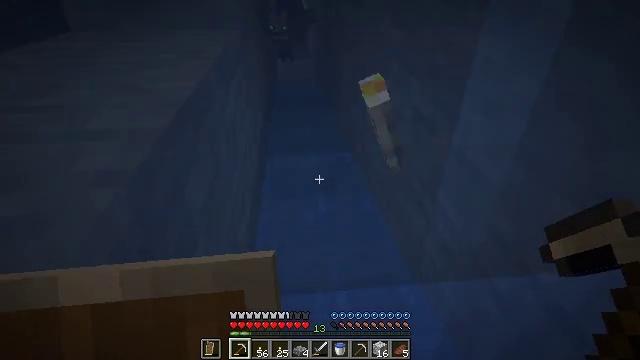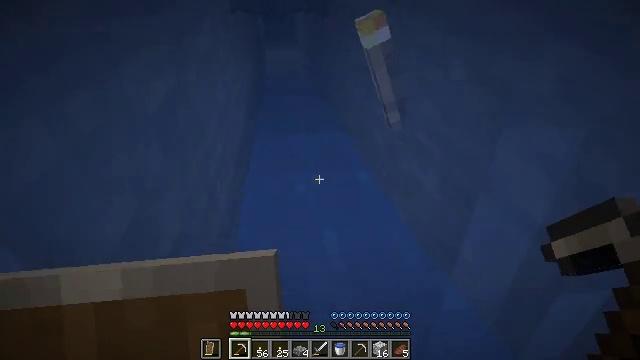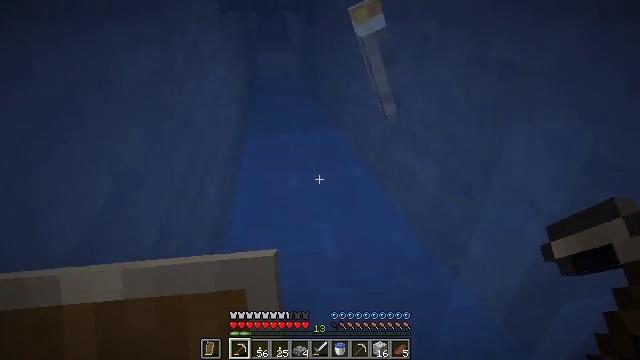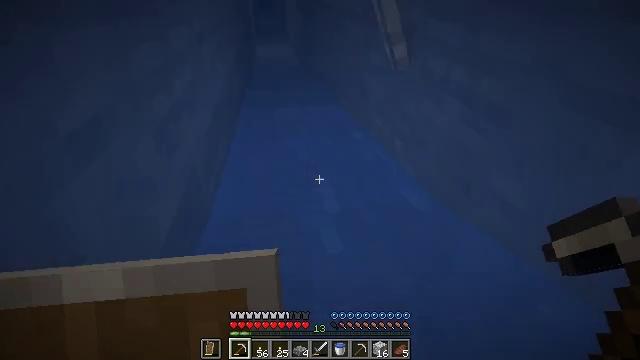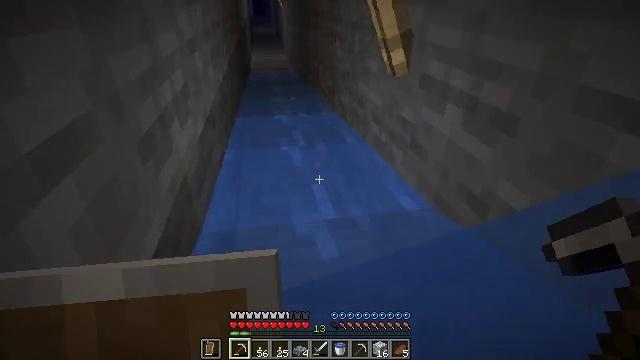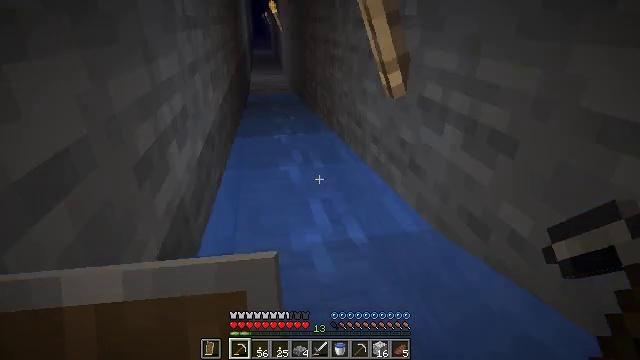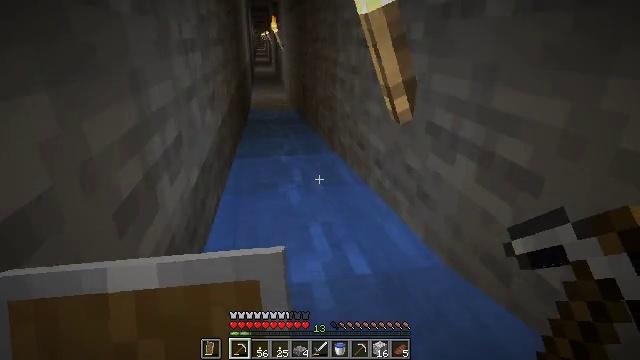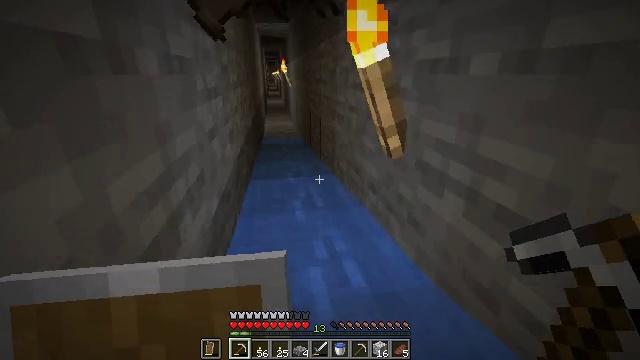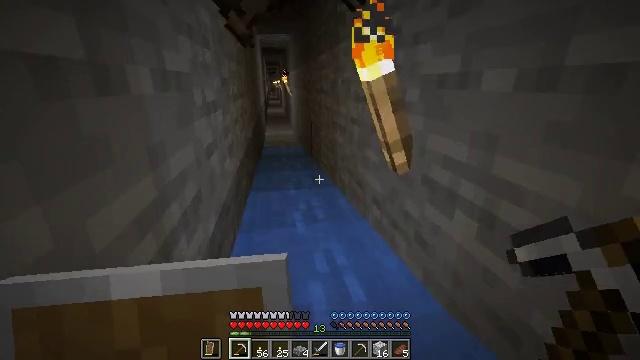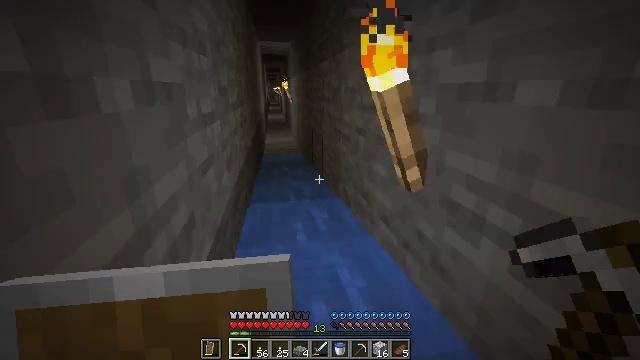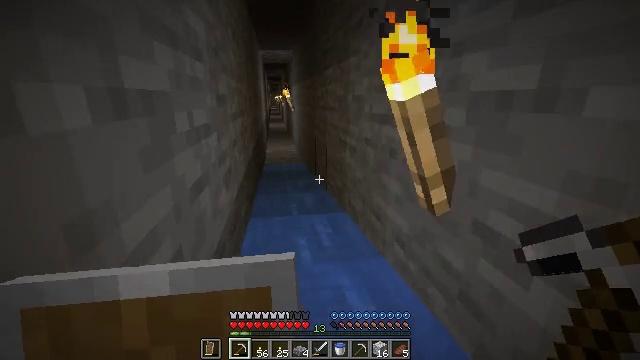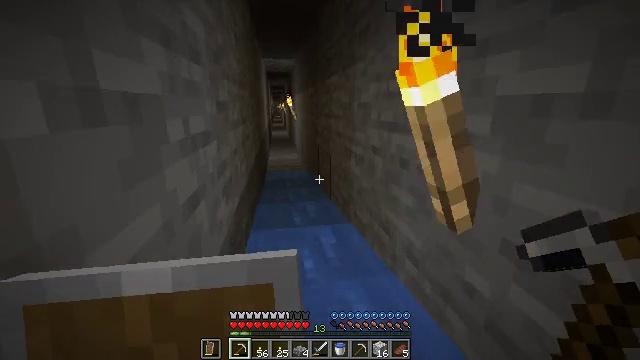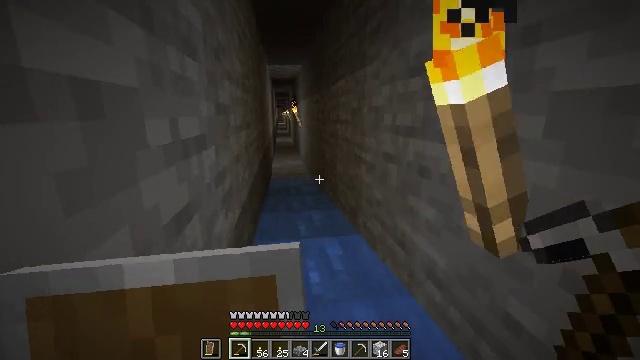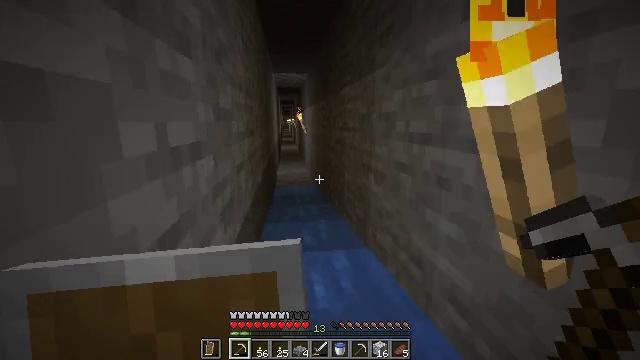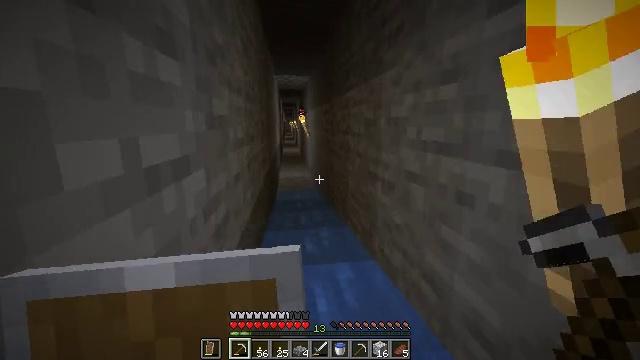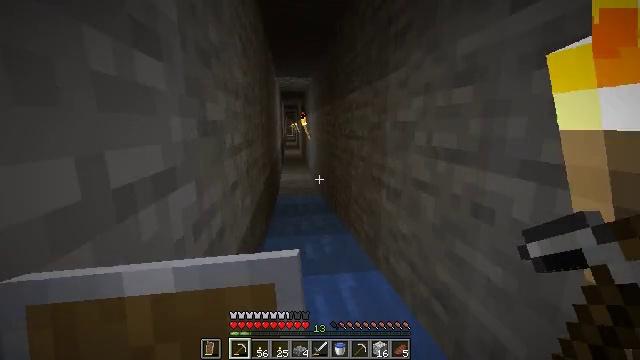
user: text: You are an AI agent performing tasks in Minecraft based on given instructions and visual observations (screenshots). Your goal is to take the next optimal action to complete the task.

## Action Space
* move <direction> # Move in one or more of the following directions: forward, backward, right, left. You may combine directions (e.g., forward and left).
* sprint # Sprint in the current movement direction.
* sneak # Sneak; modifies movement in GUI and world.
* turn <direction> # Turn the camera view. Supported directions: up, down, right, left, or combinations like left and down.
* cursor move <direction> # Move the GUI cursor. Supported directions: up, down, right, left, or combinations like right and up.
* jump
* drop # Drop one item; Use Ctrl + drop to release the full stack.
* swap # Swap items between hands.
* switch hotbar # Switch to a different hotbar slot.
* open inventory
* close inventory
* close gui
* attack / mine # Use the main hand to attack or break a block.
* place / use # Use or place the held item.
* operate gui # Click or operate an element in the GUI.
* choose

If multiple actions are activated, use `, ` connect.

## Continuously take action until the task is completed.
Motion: motion action
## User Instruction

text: Hunt a bat.
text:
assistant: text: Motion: move forward, sneak, turn right and up
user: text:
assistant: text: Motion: move forward, sneak, turn right
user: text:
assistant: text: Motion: move forward
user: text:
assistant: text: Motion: move forward, turn up
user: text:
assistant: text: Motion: move forward, turn up
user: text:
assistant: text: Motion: move forward, turn up
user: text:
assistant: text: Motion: move forward, turn up
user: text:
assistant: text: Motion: move forward, turn up
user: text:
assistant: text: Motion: move forward, turn up
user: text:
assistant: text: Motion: move forward, turn up
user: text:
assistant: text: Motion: move forward, turn up
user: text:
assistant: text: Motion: move forward, turn up
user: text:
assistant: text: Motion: move forward, turn left and up
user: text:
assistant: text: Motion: move forward
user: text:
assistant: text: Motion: move forward
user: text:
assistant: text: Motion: move forward
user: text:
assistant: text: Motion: move forward
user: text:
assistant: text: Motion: move forward
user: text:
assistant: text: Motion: move forward
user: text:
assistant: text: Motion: move forward
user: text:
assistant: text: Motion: move forward
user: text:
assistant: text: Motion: move forward, turn left
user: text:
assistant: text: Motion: move forward, turn left
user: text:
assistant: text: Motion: move forward, turn left
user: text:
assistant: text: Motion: move forward, turn left
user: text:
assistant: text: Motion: move forward, turn left and up
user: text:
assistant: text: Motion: turn left and up
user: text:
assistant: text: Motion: turn left and up
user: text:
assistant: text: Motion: no_op
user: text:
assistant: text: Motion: no_op